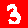
Digit: 3